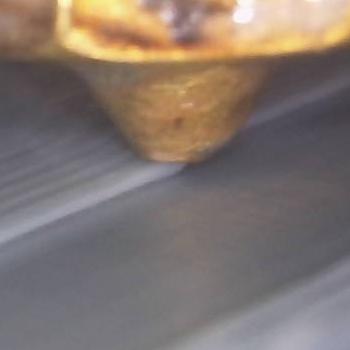
Flow rate: 49%